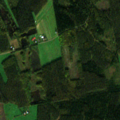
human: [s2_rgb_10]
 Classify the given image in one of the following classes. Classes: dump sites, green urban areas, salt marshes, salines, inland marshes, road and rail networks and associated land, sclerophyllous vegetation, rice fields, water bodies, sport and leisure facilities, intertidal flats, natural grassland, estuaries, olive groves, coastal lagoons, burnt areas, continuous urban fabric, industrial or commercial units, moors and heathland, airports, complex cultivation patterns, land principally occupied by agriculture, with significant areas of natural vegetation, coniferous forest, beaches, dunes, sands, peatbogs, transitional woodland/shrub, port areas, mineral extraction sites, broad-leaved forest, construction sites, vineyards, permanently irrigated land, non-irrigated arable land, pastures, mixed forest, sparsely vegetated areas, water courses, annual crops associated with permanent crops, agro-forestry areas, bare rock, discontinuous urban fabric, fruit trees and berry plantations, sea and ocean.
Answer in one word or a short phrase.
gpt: non-irrigated arable land, coniferous forest, mixed forest